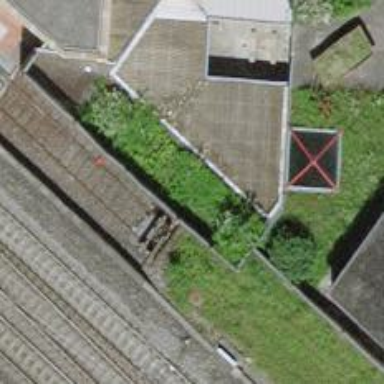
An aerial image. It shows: Railway buffer stop.